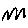
Label: zigzag